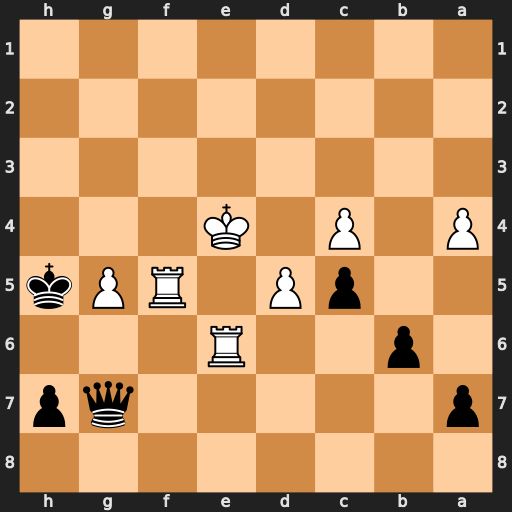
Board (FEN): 8/p5qp/1p2R3/2pP1RPk/P1P1K3/8/8/8
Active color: b
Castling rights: -
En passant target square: -
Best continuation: Qd4+ Kf3 Qg4+ Kf2 Qxf5+